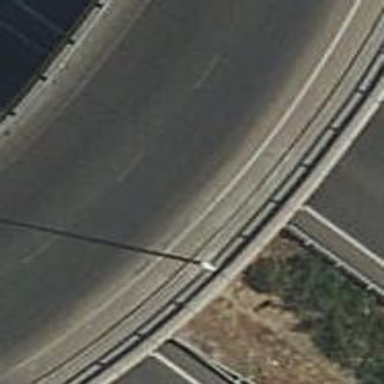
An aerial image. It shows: Trunk highway crossing over roundabout bridge.